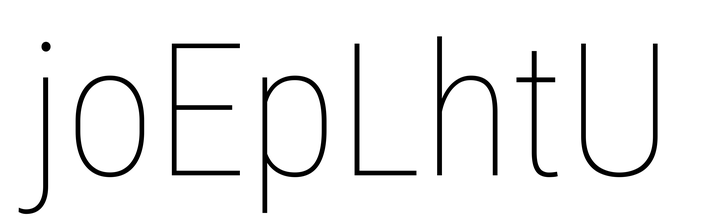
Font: Roboto_Condensed_Thin